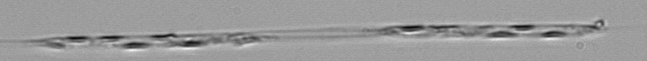
Label: Rhizosolenia